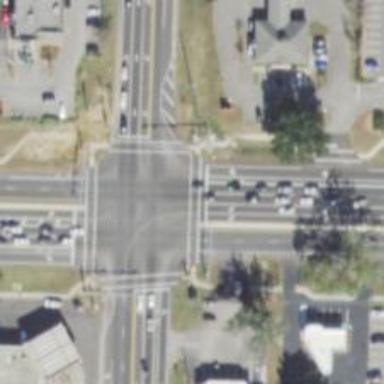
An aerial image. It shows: Marked road crossing with line markings.